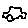
Label: car